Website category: university
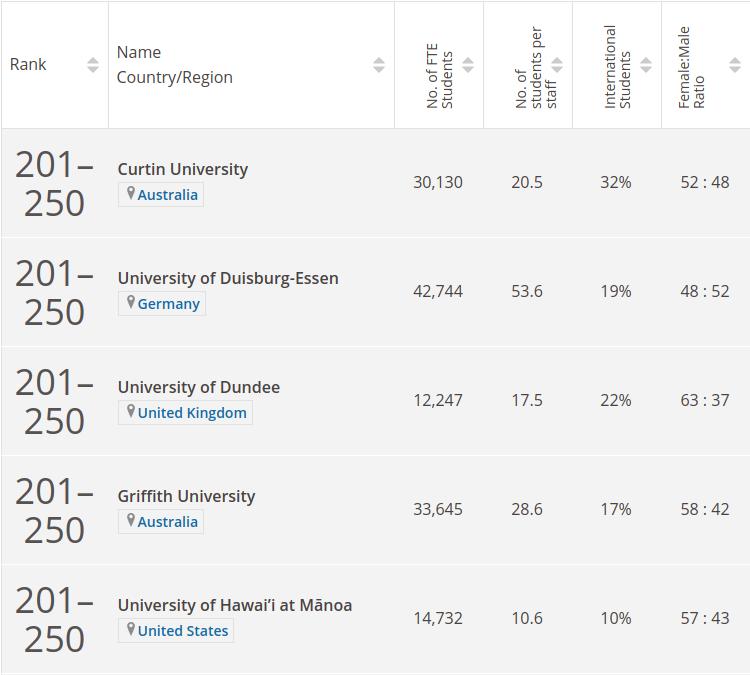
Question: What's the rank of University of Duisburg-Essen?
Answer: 201250

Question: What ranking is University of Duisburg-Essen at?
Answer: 201250

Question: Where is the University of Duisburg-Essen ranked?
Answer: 201250

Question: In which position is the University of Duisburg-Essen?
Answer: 201250

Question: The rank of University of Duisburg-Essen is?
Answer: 201250

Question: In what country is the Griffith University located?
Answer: Australia

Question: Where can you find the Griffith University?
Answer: Australia

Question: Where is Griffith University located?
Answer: Australia

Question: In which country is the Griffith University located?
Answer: Australia

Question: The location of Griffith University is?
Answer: Australia

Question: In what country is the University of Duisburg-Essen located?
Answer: Germany

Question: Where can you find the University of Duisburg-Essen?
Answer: Germany

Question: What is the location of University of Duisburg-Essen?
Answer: Germany

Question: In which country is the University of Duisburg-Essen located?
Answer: Germany

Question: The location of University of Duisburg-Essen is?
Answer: Germany

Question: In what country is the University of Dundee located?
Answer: United Kingdom

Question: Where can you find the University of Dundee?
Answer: United Kingdom

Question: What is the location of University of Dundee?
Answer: United Kingdom

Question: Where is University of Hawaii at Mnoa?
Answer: United States

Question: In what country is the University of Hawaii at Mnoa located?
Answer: United States

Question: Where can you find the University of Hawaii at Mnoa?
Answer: United States

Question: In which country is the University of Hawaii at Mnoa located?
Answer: United States

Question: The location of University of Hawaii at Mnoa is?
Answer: United States

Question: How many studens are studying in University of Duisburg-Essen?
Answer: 42,744

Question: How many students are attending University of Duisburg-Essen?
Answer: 42,744

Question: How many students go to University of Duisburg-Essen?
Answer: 42,744

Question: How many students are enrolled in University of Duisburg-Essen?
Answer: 42,744

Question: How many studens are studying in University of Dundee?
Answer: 12,247

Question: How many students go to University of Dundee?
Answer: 12,247

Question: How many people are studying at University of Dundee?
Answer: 12,247

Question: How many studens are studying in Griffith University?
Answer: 33,645

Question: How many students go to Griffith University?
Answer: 33,645

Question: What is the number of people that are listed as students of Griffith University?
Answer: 33,645

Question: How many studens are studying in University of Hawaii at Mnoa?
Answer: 14,732

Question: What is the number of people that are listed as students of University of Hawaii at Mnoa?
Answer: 14,732

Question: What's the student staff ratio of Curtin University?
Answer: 20.5

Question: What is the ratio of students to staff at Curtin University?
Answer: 20.5

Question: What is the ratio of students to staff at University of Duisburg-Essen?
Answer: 53.6

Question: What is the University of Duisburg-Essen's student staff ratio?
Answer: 53.6

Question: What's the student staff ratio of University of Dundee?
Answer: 17.5

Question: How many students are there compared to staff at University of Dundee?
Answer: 17.5

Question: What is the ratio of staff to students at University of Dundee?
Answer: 17.5

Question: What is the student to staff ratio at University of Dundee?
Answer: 17.5

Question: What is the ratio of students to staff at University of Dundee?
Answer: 17.5

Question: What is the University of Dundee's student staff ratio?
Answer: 17.5

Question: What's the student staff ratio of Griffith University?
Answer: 28.6

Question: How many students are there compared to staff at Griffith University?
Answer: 28.6

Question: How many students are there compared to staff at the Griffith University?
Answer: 28.6

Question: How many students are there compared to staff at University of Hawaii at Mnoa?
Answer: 10.6

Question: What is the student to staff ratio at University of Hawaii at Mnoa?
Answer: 10.6

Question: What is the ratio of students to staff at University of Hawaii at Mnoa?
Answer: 10.6

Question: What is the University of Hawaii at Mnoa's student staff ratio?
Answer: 10.6

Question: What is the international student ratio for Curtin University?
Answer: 32%

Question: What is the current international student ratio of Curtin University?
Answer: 32%

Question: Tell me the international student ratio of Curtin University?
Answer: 32%

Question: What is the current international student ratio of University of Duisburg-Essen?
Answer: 19%

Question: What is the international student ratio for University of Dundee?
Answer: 22%

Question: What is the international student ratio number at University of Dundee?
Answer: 22%

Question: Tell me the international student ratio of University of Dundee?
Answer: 22%

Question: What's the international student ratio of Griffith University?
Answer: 17%

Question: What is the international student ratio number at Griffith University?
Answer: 17%

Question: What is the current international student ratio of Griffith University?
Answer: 17%

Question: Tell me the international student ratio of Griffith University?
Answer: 17%

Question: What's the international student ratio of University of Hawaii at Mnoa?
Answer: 10%